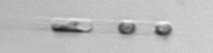
Label: Skeletonema